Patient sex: F
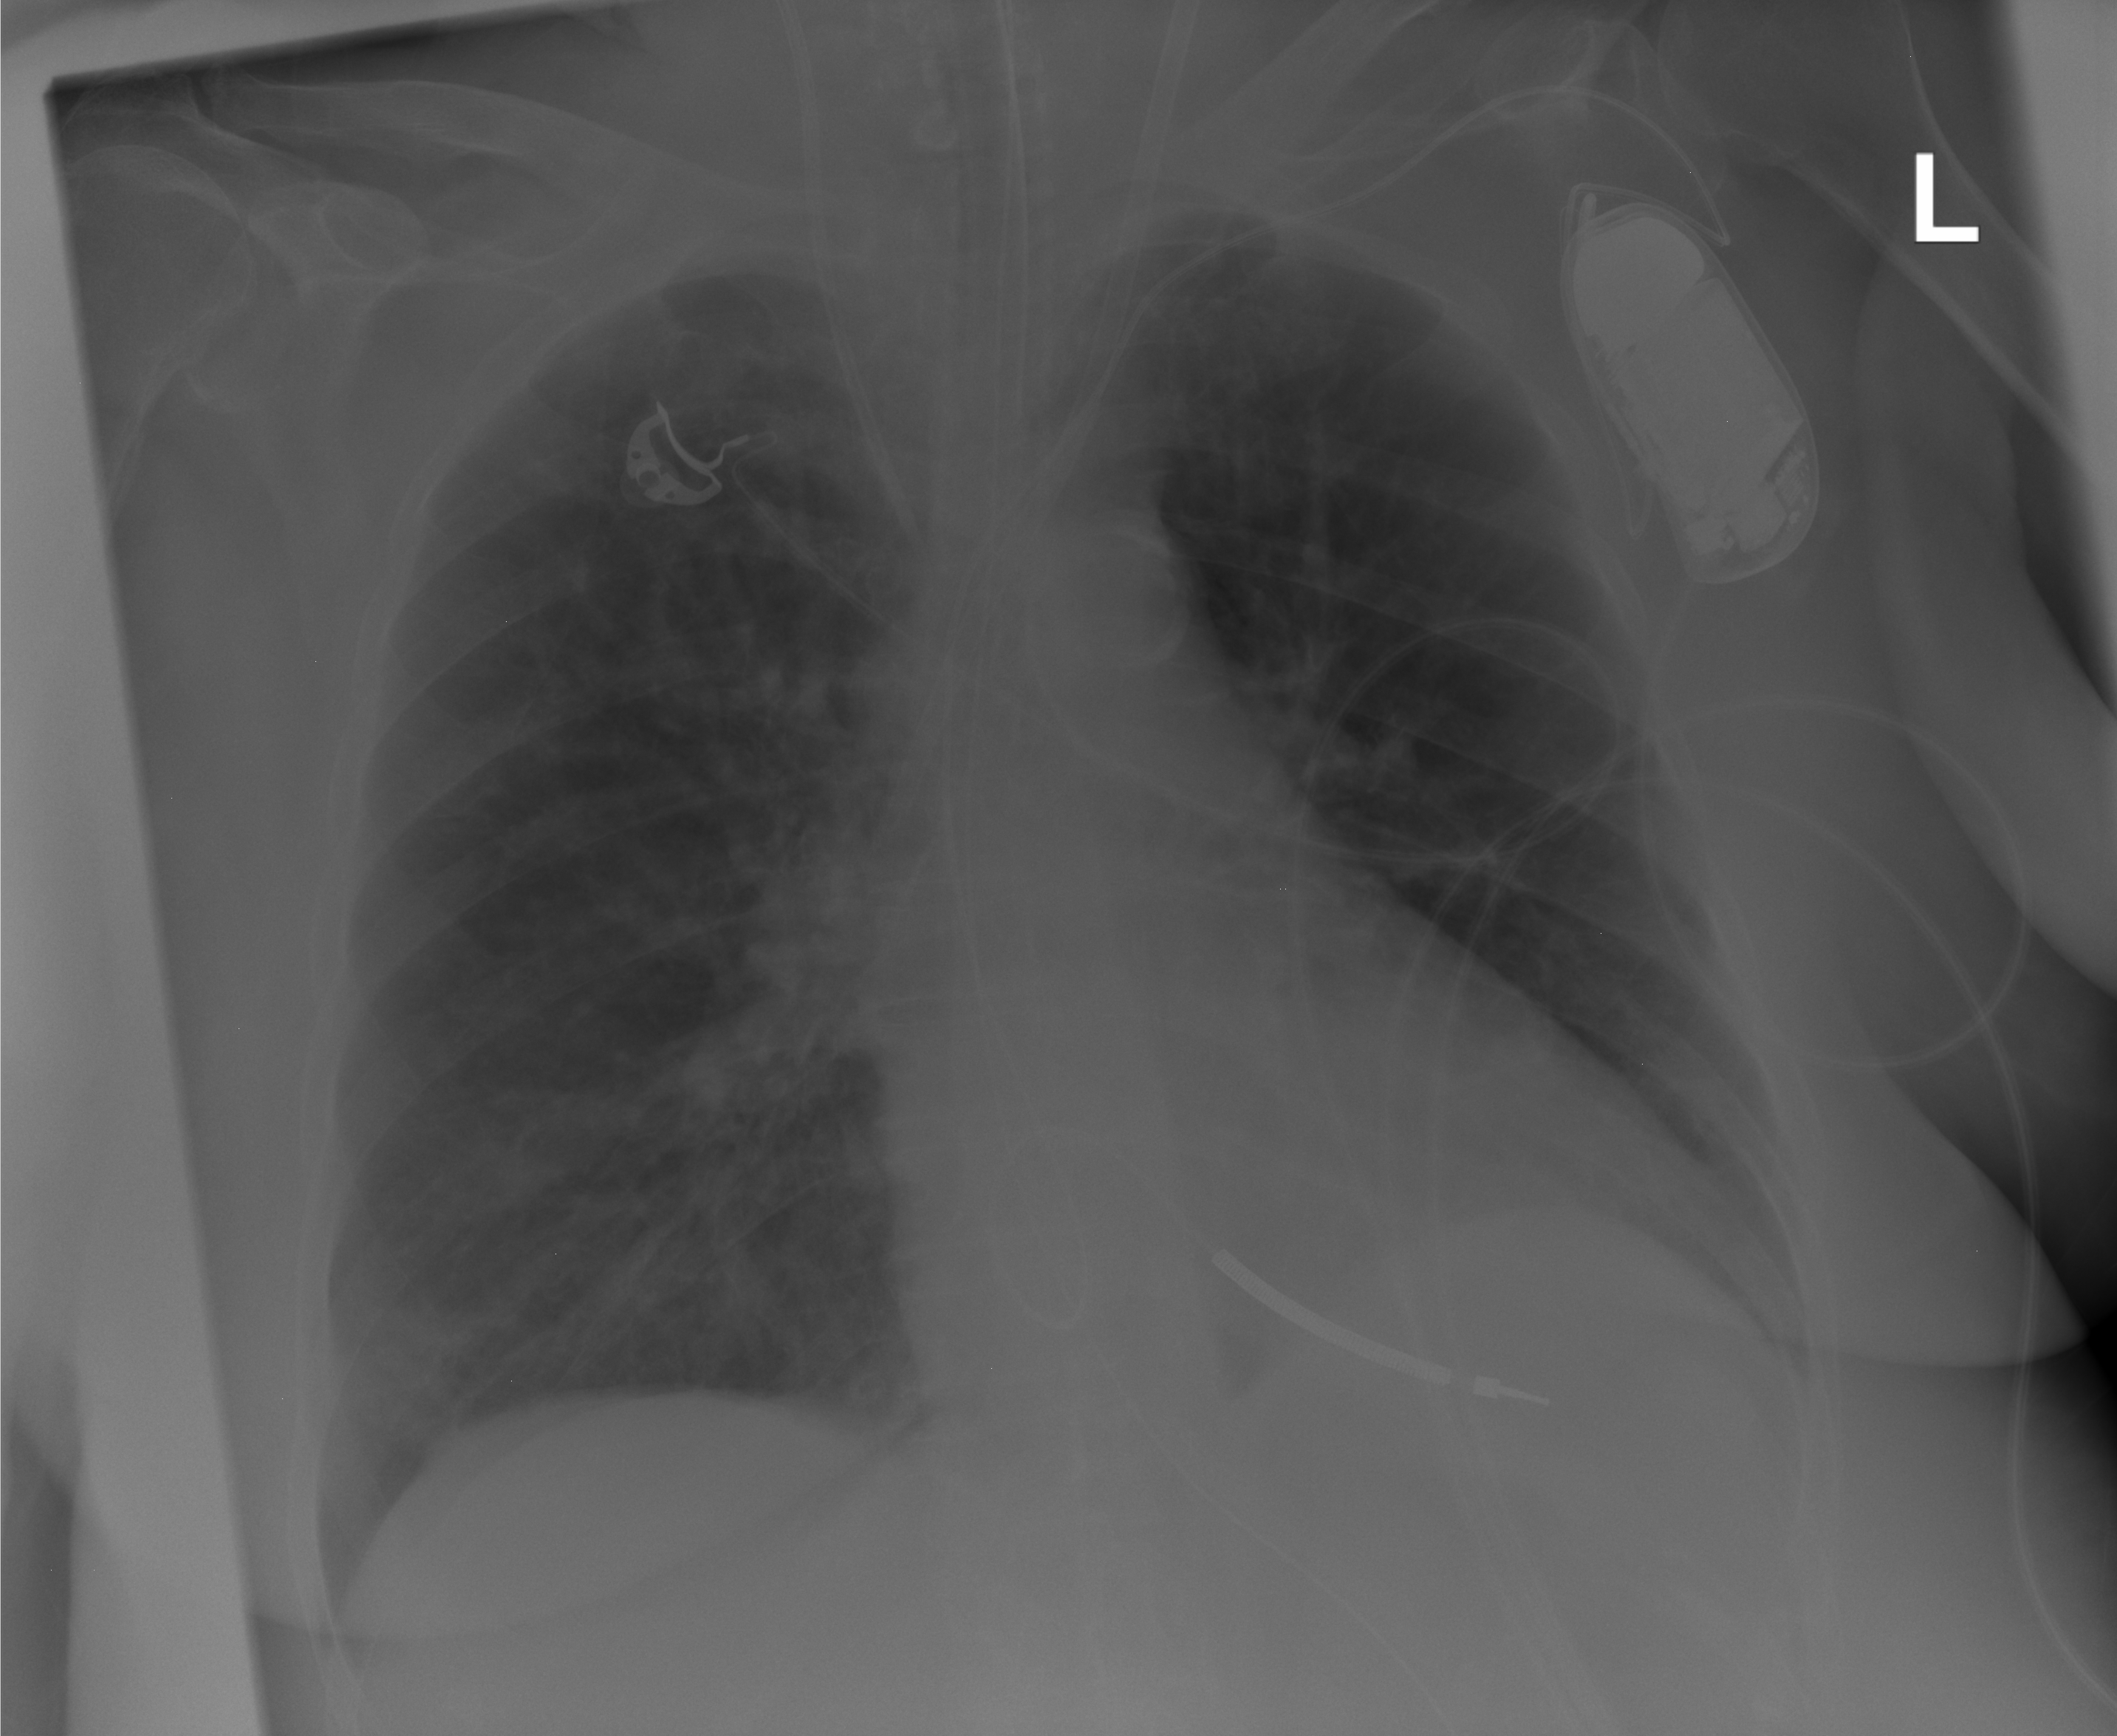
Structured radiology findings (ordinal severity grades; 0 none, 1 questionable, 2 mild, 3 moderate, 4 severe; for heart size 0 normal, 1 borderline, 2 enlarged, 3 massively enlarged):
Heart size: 2
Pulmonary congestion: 2
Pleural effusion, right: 0
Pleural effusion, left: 0
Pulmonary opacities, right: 2
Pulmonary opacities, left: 0
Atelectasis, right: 2
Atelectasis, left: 2